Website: bh-photo
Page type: cart
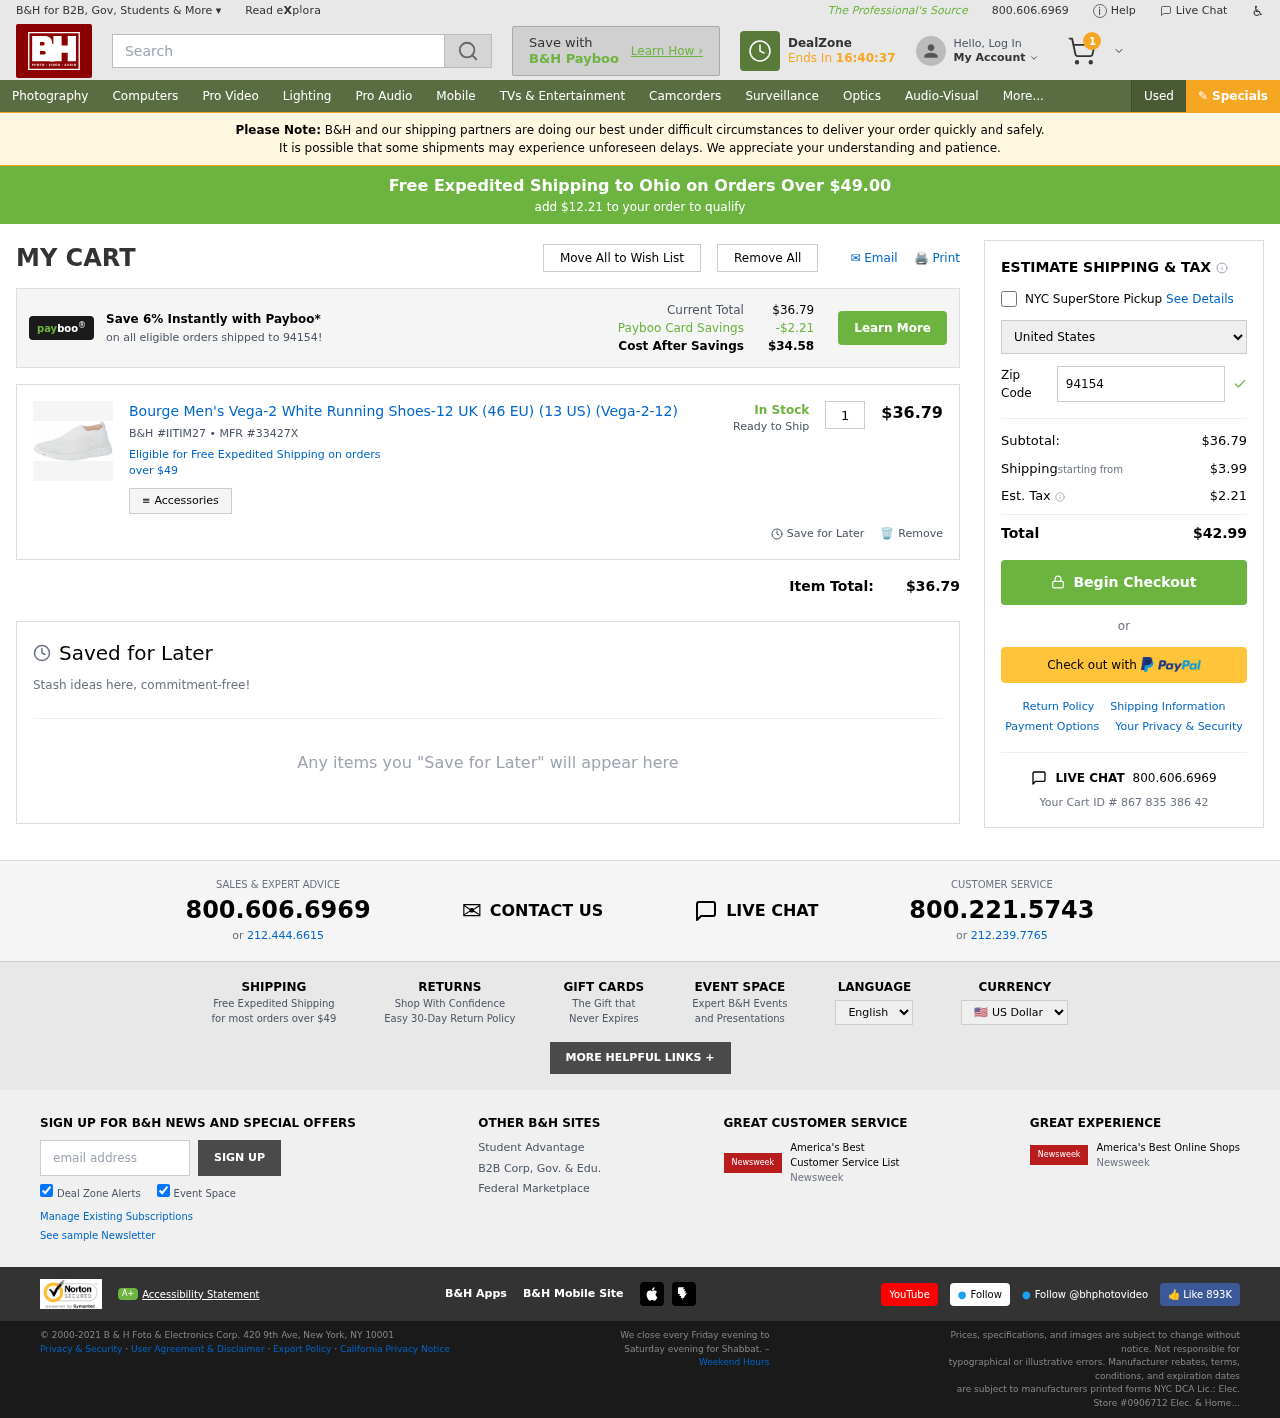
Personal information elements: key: PII_COUNTRY
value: United States
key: PII_POSTCODE
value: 94154
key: PII_STATE
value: Ohio
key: PII_POSTCODE_FULL
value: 94154
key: PII_POSTCODE_NUMERIC
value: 94154
Product elements: key: PRODUCT1_NAME
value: Bourge Men's Vega-2 White Running Shoes-12 UK (46 EU) (13 US) (Vega-2-12)
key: PRODUCT1_PRICE
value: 36.79
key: PRODUCT1_QUANTITY
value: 1
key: PRODUCT1_SKU
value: IITIM27
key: PRODUCT1_MFR
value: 33427X
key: PRODUCT1_AVAILABILITY
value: In Stock
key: PRODUCT1_SHIP_STATUS
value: Ready to Ship
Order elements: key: ORDER_NUM_ITEMS
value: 1
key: FREE_SHIPPING_THRESHOLD
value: $12.21
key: ORDER_SUBTOTAL
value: $36.79
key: ORDER_SHIPPING_COST
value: $3.99
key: ORDER_TAX
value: $2.21
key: ORDER_TOTAL
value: $42.99
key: ORDER_ID
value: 867 835 386 42
Search elements: key: HEADER_SEARCH
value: Search
Other elements: key: PAYBOO_SAVINGS
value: -$2.21
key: COST_AFTER_SAVINGS
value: $34.58